Question: I am trying to imbed graphs from the FRED Economic Reserve into my website, and it displays the top left of the graph, yet it cuts off the rest of the content.
Here is the part of the index.html file that places the iframe:
'''
<div class="box" id="retailbox">
<iframe src="http:////research.stlouisfed.org/fred2/graph/graph-landing.php?g=GEt" frameborder="0" scrolling="no" onload="" allowtransparency="true"></iframe>
</div>
'''
Here are the relevant parts of the CSS:
'''
#retailbox {
border: solid #a08db7;
position: absolute;
margin: 38% 53% auto;
}
'''
Here is a screenshot of the problem:
I tried adding this bit of css from another topic and editing the html accordingly to no avail:
'''
div#content iframe {
position: absolute;
top: 0;
bottom: 0;
left: 0;
right: 0;
height: 100%;
width: 100%;
}
'''
:
When I allow scrolling, the iframe is clearly the correct size for the div, it is just not showing most of the content.
Thanks in advance, hopefully I'm just making a careless mistake.
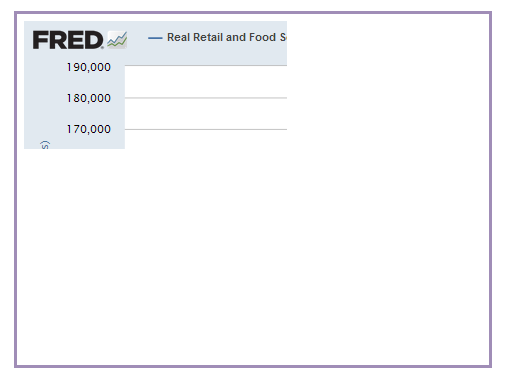
Answer: Here's a <URL> with a working example. I removed the margin as it was annoying to debug with.
'''
#retailbox {
border: solid #a08db7;
height: 500px;
width: 500px;
position: relative;
}
iframe {
position: absolute;
top: 0;
bottom: 0;
left: 0;
right: 0;
height: 100%;
width: 100%;
}
'''
Basically:
1. You had an issue with your selector not selecting anything div#content iframe doesn't exist.
2. You were setting height: 100%; and width: 100%; on an element that does not have a relative parent with a set width/height so it had nothing to calculate from.